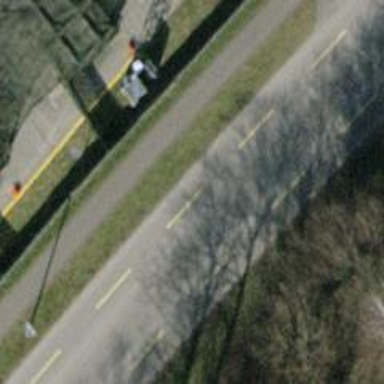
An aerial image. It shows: Unclassified road with asphalt surface. It has cycle lane on both sides.